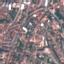
Land use / land cover: Residential